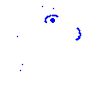
Particle: proton